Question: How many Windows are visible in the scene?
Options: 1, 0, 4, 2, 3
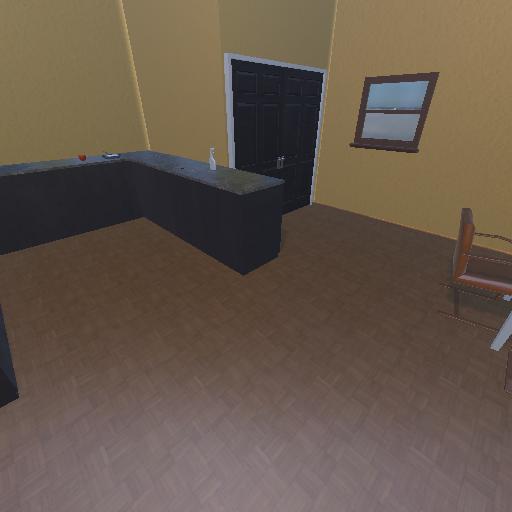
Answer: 1